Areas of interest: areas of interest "Triumph City"
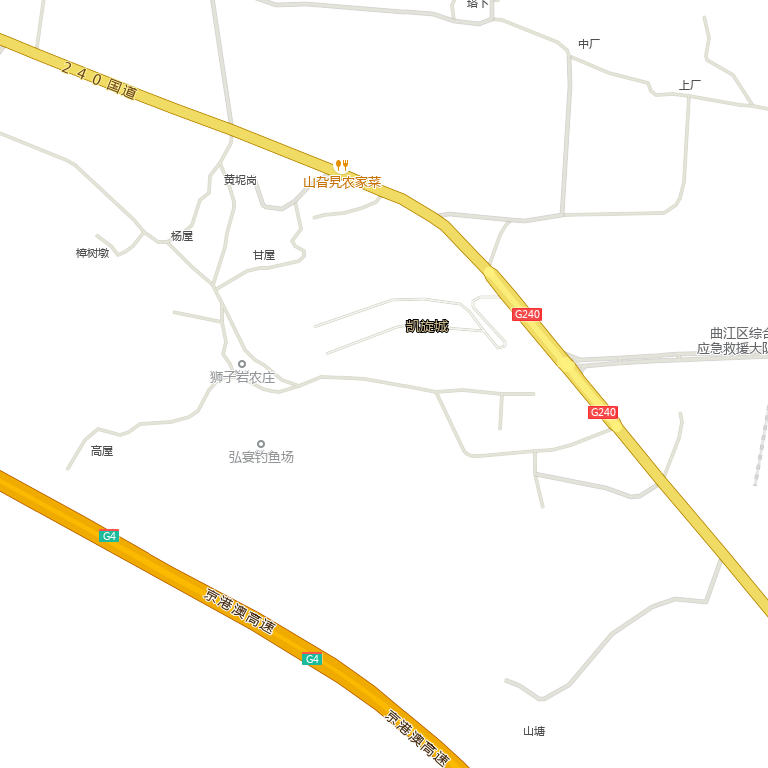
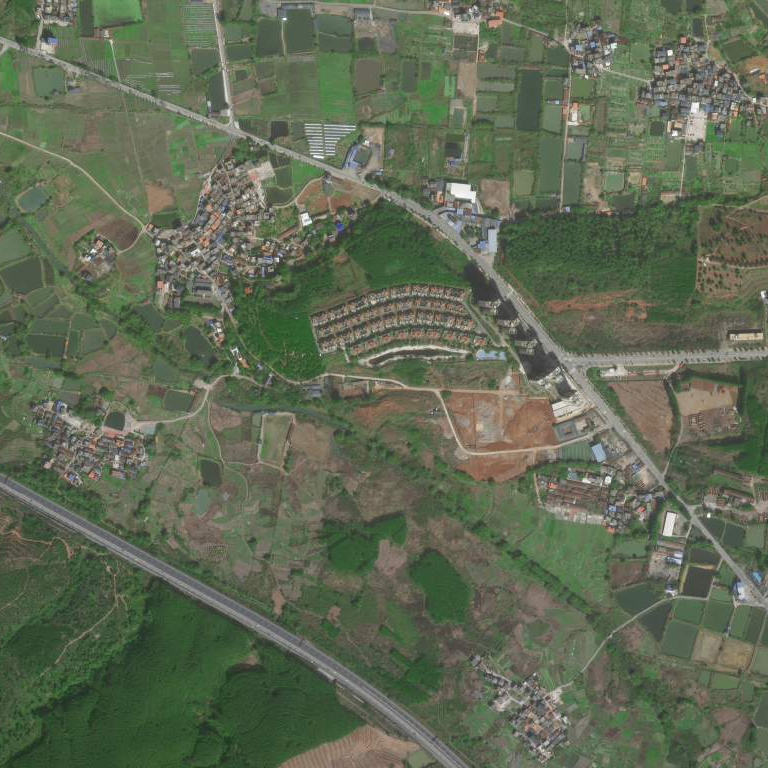